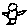
Label: bird